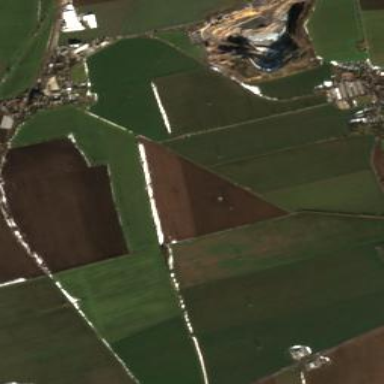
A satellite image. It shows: Picturesque farmland scene.